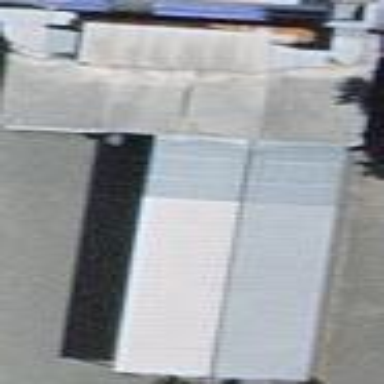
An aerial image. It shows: Commercial building.